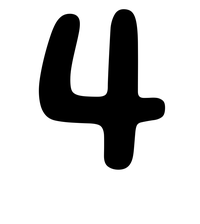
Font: Gluten_Medium